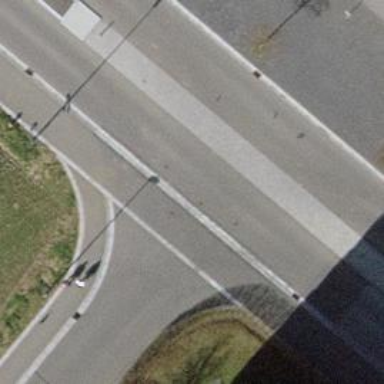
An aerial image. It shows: Unmarked road crossing.